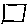
Label: square